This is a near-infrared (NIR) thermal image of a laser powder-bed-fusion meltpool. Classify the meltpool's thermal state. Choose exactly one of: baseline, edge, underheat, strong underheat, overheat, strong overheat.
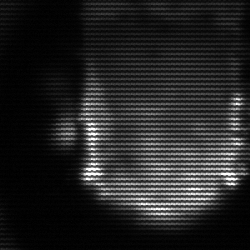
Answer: baseline